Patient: sex M, age 60
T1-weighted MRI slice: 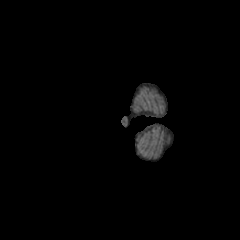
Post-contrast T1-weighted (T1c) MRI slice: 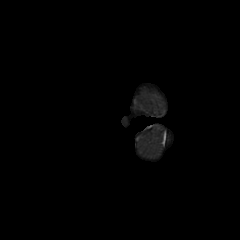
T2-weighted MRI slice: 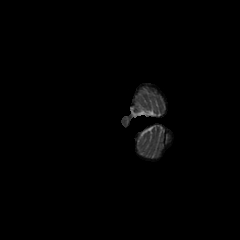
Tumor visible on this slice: no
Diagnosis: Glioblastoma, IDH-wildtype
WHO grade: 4